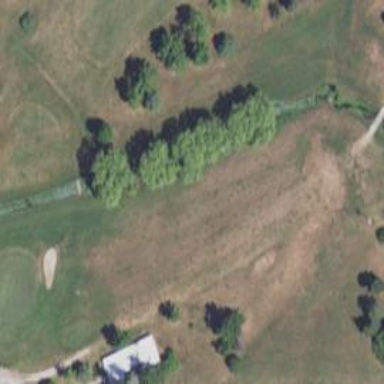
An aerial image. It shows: Rough area in golf course.